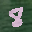
Label: 8